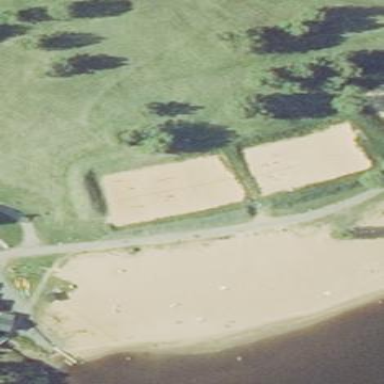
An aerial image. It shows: Sandy pitch designated for beach volleyball.